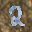
Label: 2